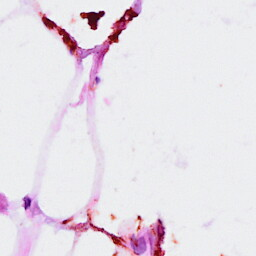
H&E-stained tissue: Breast